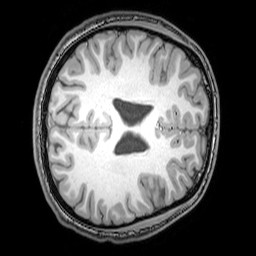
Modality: T1w
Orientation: axial
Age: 20
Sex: male
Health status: healthy
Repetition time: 0.081 s
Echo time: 0.037 s